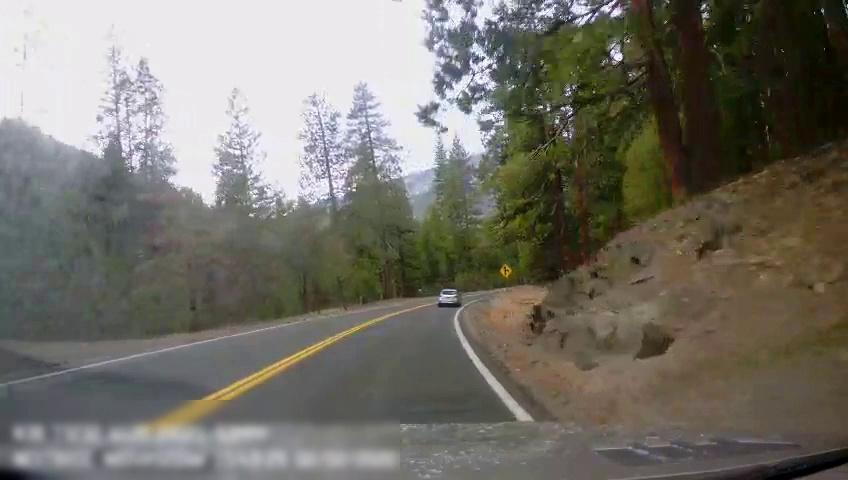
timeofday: Day
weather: Sunny
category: Drivable Space
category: Vehicles | Car
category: Lanes | Opposite Lane
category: Lanes | Current Lane
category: Lanes | Current Lane
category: Lanes | Current Lane
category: Traffic | Signs